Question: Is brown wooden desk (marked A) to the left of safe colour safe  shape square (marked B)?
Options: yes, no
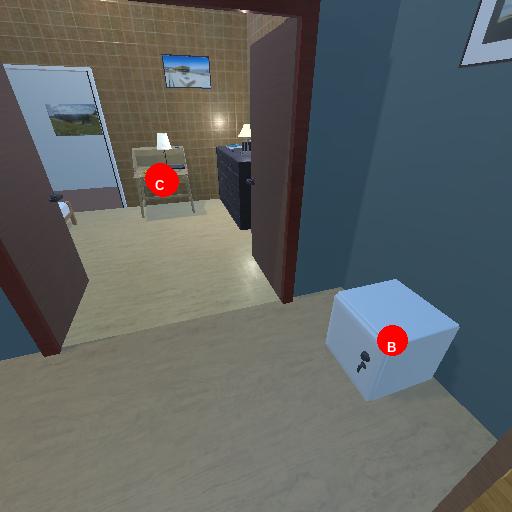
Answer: yes